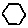
Label: hexagon